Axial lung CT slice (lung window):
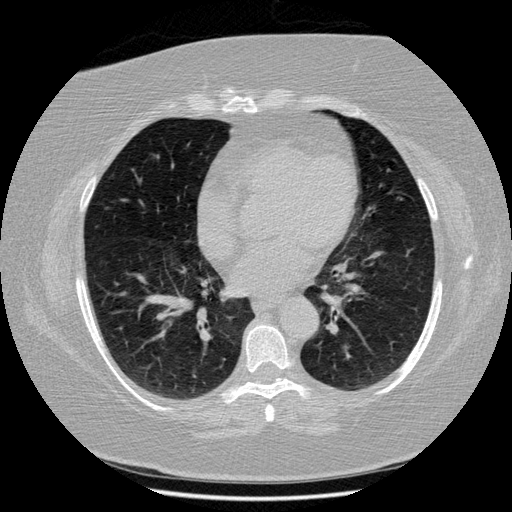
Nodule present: no